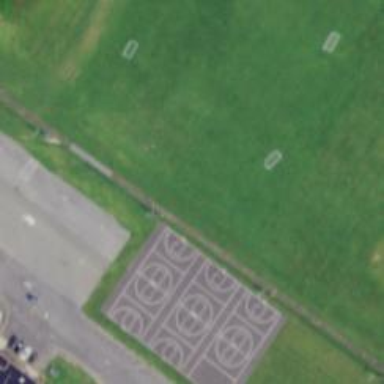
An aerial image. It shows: Basketball court located in leisure land pitch.